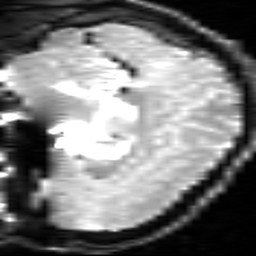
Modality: inplaneT2
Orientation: sagittal
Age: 19
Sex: male